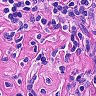
Metastatic tissue present: no